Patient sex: M
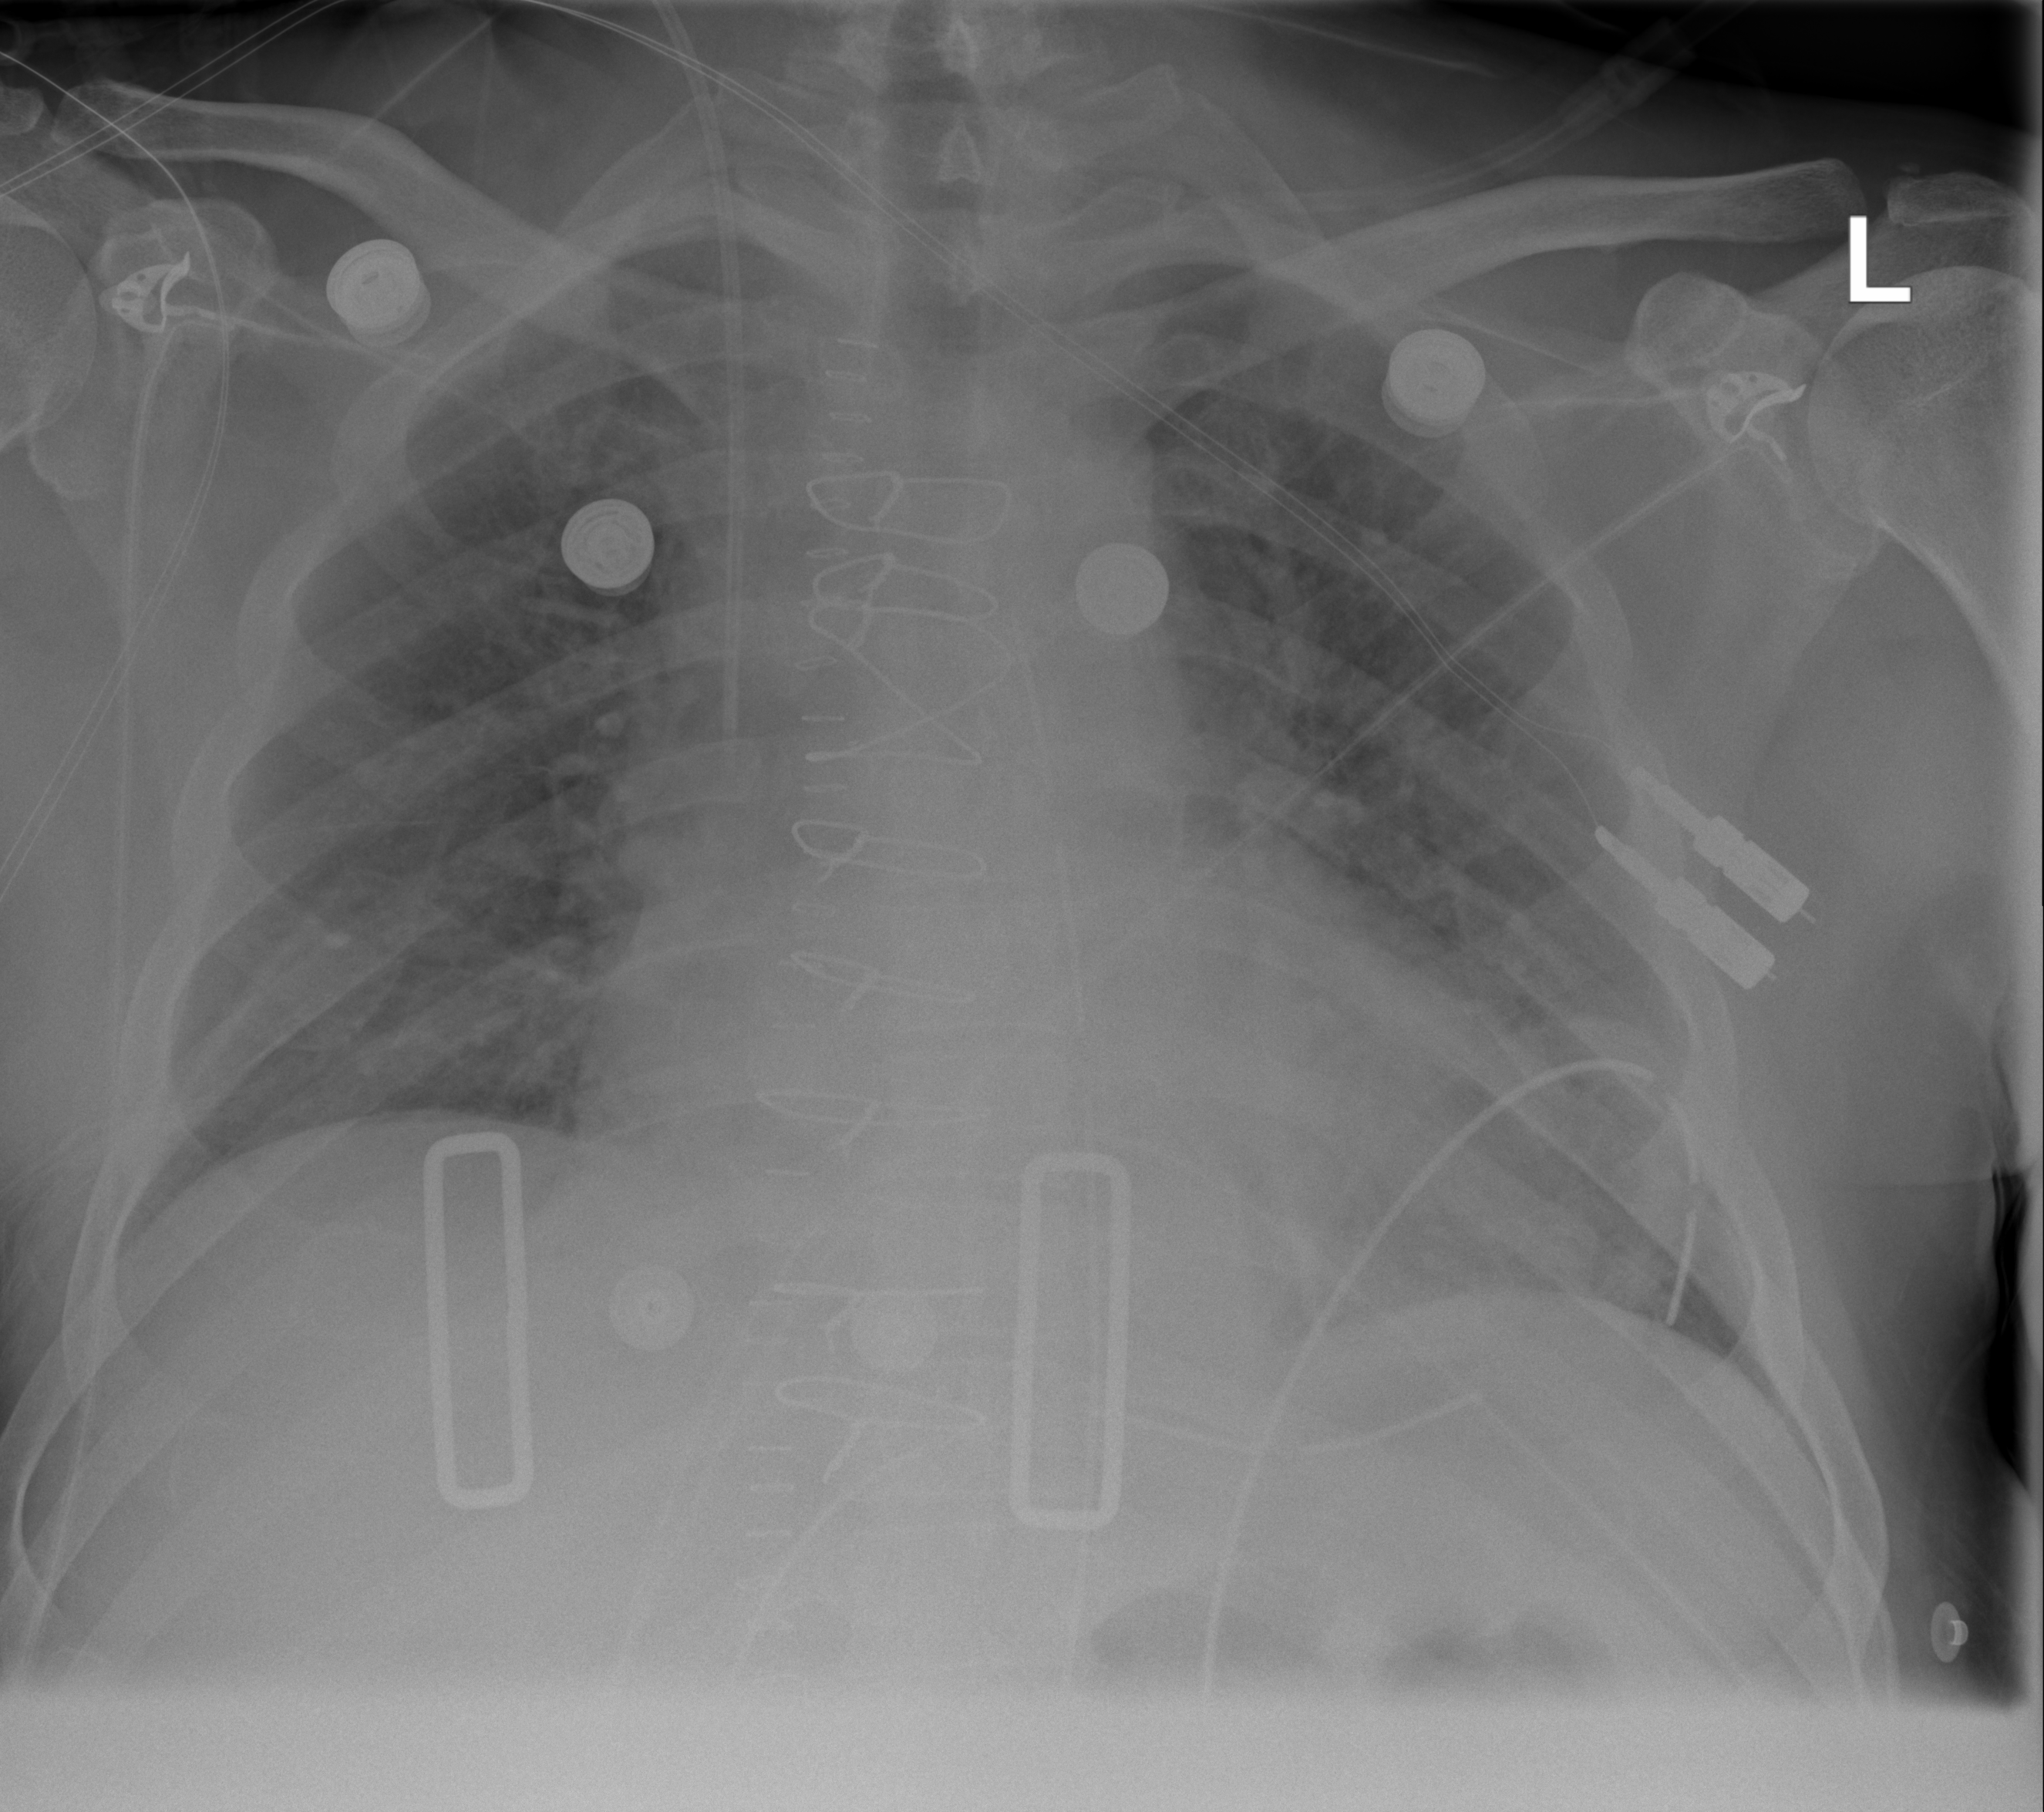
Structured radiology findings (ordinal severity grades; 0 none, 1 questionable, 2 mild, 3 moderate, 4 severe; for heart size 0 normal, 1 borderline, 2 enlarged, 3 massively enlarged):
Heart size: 2
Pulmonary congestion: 2
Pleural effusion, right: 0
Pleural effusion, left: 0
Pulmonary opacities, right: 1
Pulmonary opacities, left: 1
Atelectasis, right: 0
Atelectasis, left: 2